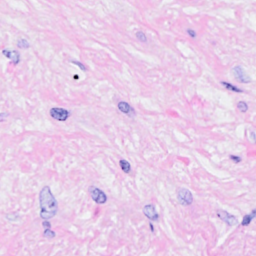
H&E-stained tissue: Breast